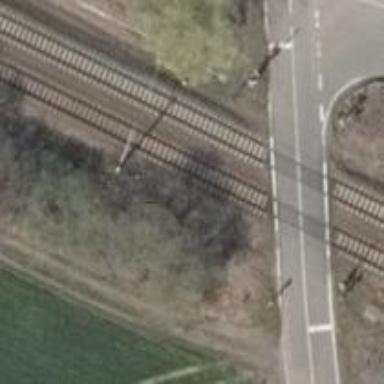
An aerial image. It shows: Railway signal.